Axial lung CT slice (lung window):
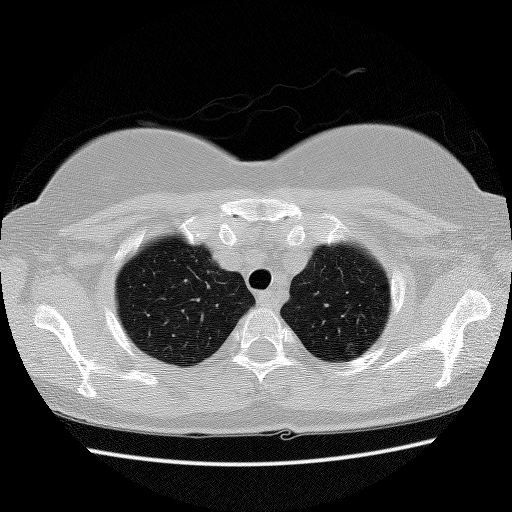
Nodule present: no